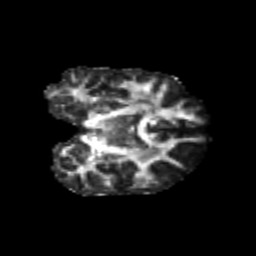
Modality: FA
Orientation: coronal
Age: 20
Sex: female
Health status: healthy
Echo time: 0.074 s